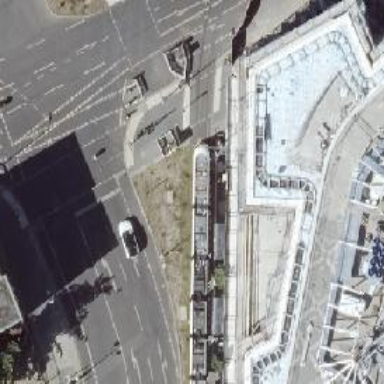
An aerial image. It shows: Tram stop.